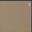
Piece: xx